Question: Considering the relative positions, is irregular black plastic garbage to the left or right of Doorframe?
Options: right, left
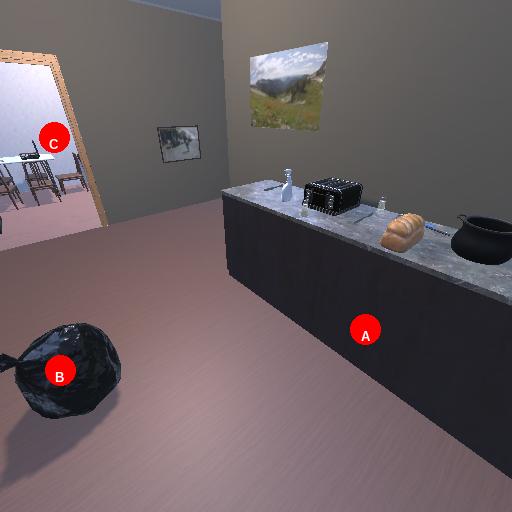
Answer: right